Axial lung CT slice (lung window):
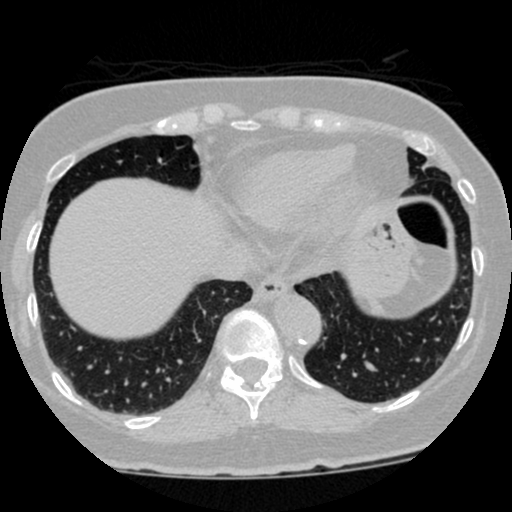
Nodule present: no